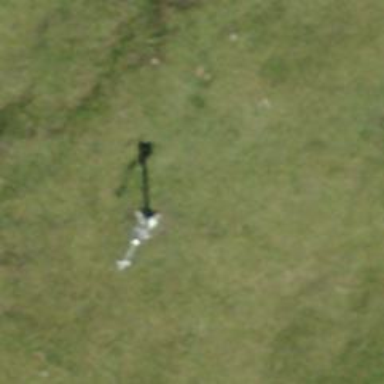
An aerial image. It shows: Man-made mast used for communication purposes.